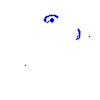
Particle: kaon